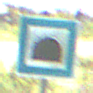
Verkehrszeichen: Tunnel
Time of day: Midday
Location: Outdoor (Special)
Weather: PartlyCloudy
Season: NotSpecified
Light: Natural